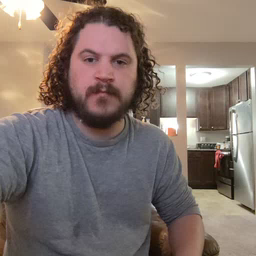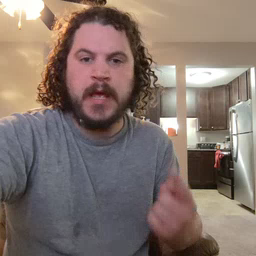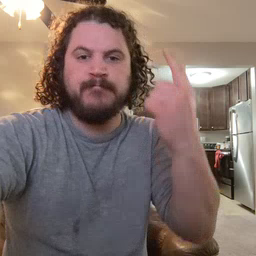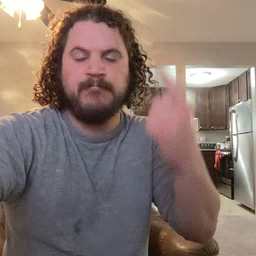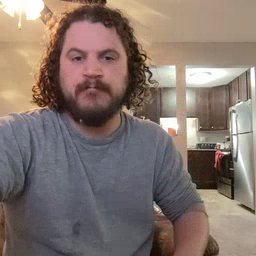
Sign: up